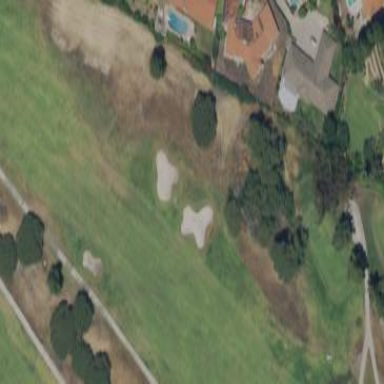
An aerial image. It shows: Scenic golf fairway.